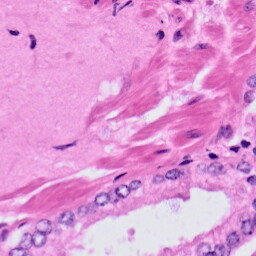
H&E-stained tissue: Prostate